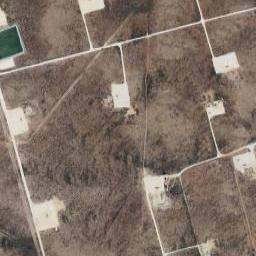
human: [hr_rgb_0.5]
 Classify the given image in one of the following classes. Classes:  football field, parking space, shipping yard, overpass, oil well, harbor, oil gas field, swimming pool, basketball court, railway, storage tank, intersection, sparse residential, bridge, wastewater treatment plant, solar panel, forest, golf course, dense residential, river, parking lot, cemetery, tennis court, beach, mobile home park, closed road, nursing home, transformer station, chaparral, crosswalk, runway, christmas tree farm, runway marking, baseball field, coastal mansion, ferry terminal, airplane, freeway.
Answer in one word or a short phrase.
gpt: oil gas field